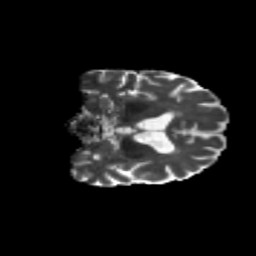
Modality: T2w
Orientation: coronal
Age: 74
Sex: male
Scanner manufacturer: siemens
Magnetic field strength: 3 T
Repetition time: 4.71 s
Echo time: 0.0906 s